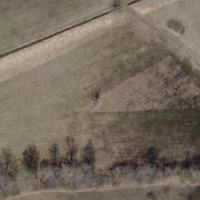
EUNIS habitat code: 16
Species observed at this site:
Pholidoptera griseoaptera
Ruspolia nitidula